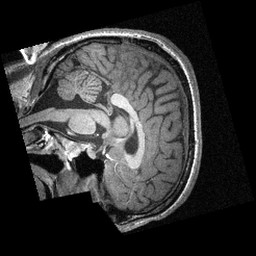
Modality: T1w
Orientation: sagittal
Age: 20
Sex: male